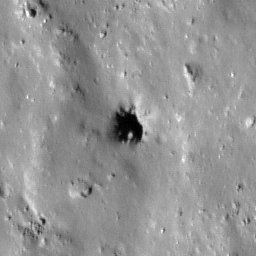
Pit: Tycho 14
Host crater: Tycho
Host type: impact_melt
Lunar coordinates: latitude -43.147, longitude 349.072